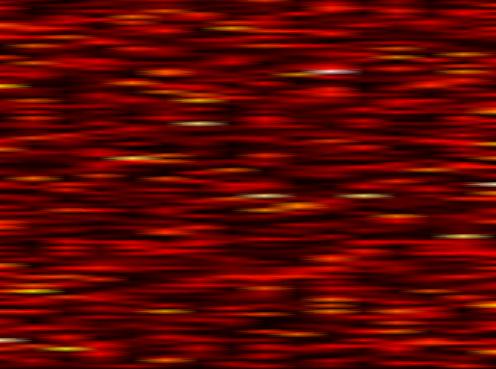
Label: UFMC